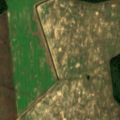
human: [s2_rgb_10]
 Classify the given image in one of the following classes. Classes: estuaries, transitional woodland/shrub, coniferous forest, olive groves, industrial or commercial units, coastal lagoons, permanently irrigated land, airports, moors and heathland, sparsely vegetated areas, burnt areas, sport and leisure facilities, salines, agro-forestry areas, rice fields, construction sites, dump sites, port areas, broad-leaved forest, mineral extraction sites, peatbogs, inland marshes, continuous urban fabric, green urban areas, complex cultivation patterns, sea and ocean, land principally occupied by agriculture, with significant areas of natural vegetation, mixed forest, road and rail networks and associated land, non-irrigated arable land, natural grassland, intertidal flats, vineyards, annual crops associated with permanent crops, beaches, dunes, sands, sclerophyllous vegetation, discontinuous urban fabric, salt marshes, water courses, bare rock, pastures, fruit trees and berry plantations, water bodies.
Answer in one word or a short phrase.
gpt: non-irrigated arable land, broad-leaved forest